Field crop: tomato
Growth stage: 1
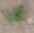
Species: solanum